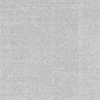
Atmospheric dust classification: dusty